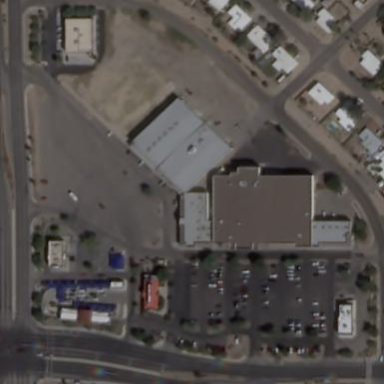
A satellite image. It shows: Retail area.